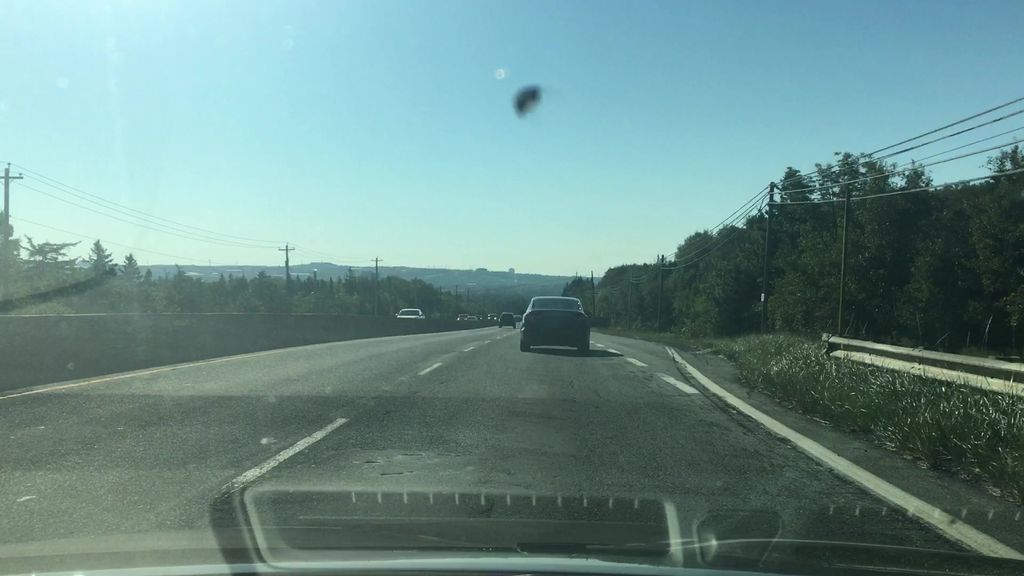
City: halifax